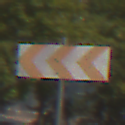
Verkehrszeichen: RichtungstafelnInKurvenGrossRechts
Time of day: Midday
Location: Outdoor (Urban)
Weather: Clear
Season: NotSpecified
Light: Natural